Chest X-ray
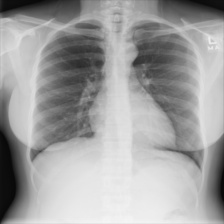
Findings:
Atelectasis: negative
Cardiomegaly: negative
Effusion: negative
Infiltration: negative
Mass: negative
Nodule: negative
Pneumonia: negative
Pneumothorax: negative
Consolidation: negative
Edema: negative
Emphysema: negative
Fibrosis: negative
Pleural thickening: negative
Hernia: negative